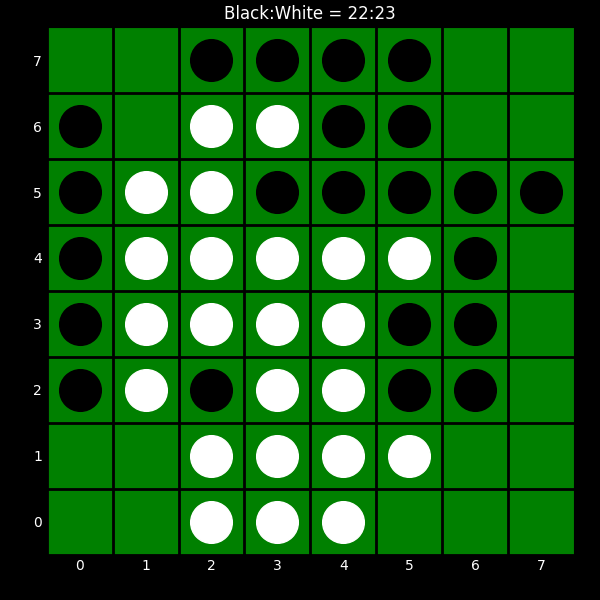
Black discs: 22
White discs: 23